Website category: restaurant
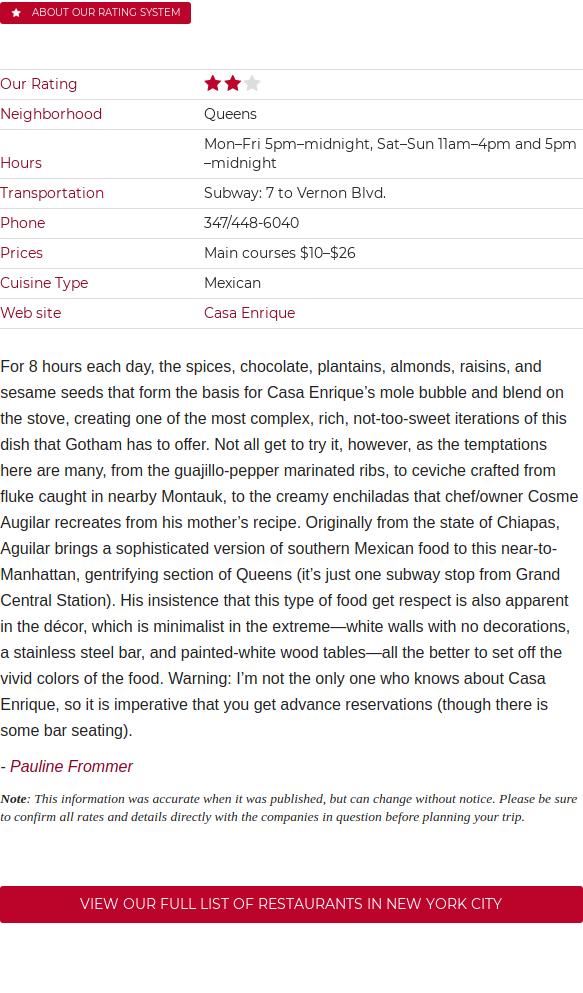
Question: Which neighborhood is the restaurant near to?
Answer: Queens

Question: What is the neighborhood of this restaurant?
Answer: Queens

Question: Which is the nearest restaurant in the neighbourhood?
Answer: Queens

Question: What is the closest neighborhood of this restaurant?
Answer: Queens

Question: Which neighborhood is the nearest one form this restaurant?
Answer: Queens

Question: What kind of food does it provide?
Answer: Mexican

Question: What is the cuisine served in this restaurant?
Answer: Mexican

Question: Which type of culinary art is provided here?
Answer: Mexican

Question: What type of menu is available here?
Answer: Mexican

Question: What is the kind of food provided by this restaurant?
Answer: Mexican

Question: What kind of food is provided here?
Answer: Mexican

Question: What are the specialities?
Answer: Mexican

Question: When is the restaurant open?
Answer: MonFri 5pmmidnight, SatSun 11am4pm and 5pmmidnight

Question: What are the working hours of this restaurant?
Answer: MonFri 5pmmidnight, SatSun 11am4pm and 5pmmidnight

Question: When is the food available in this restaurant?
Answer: MonFri 5pmmidnight, SatSun 11am4pm and 5pmmidnight

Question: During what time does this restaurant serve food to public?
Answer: MonFri 5pmmidnight, SatSun 11am4pm and 5pmmidnight

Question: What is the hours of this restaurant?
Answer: MonFri 5pmmidnight, SatSun 11am4pm and 5pmmidnight

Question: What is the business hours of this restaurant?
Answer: MonFri 5pmmidnight, SatSun 11am4pm and 5pmmidnight

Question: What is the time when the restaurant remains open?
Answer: MonFri 5pmmidnight, SatSun 11am4pm and 5pmmidnight

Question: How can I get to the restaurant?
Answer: Subway: 7 to Vernon Blvd.

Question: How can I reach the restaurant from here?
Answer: Subway: 7 to Vernon Blvd.

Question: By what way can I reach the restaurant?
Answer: Subway: 7 to Vernon Blvd.

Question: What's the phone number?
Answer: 347/448-6040

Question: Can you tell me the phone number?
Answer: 347/448-6040

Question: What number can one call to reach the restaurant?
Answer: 347/448-6040

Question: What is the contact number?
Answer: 347/448-6040

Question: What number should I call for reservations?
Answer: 347/448-6040

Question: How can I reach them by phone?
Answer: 347/448-6040

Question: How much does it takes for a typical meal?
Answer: Main courses $10$26

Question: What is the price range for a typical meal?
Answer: Main courses $10$26

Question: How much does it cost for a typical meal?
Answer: Main courses $10$26

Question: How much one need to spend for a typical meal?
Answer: Main courses $10$26